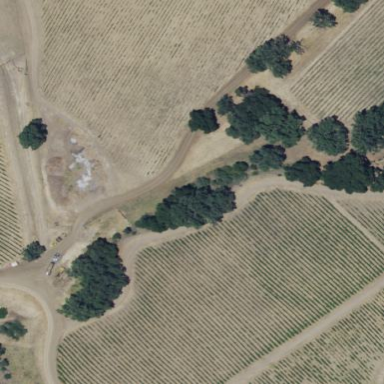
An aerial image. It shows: Beautiful vineyard in the countryside.